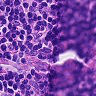
Metastatic tissue present: no